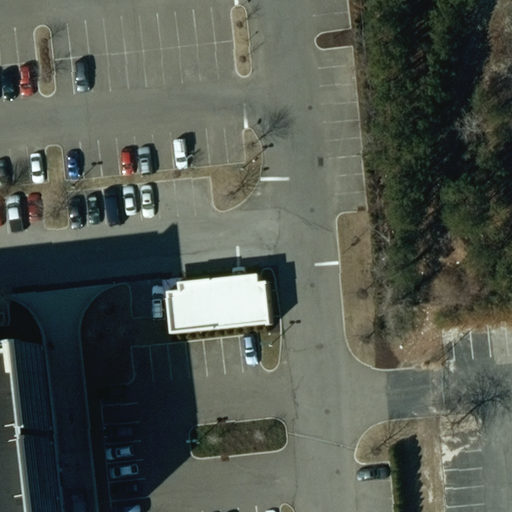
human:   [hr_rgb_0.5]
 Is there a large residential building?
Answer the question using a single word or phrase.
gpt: no

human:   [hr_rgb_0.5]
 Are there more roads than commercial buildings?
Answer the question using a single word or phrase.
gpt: yes

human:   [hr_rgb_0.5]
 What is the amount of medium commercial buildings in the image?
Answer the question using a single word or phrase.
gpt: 0

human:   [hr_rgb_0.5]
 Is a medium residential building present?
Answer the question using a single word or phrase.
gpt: no

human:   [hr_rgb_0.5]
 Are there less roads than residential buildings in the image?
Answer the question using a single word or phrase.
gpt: no

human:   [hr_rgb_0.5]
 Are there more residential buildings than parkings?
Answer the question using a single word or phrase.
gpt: no

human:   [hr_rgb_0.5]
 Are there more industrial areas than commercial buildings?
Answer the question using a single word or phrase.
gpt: no

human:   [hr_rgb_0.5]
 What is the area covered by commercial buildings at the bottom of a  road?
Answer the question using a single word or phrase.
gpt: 532m2

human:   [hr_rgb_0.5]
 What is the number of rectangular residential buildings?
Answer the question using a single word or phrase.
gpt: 0

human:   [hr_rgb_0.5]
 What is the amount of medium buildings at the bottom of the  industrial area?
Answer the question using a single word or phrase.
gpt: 0

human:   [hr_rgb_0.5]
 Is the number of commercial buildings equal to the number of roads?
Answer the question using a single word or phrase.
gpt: no

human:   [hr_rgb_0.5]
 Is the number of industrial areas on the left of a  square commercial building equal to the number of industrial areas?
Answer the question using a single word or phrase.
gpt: no

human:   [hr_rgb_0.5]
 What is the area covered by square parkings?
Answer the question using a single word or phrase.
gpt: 0m2

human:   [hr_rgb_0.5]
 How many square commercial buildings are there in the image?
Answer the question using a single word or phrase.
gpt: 0

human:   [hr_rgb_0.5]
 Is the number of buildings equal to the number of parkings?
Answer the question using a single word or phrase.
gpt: yes

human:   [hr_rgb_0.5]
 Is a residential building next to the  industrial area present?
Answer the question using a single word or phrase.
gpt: no

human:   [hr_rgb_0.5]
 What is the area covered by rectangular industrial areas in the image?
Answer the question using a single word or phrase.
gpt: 10623m2

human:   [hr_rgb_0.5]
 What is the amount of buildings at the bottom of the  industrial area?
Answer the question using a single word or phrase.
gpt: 1

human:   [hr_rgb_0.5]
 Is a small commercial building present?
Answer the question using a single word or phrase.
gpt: no

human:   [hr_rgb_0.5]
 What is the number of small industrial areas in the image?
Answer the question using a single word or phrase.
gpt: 0

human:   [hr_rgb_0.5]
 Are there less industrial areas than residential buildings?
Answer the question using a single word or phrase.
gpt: no

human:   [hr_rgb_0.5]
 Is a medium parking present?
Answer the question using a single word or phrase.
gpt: no

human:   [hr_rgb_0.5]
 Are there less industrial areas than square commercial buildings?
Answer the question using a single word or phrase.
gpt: no

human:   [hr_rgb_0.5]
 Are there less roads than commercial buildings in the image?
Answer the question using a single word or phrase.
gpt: no

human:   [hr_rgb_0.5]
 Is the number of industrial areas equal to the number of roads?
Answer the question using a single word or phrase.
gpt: no

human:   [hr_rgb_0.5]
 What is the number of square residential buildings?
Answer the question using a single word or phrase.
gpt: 0

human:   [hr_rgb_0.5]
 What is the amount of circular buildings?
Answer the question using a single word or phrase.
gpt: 0

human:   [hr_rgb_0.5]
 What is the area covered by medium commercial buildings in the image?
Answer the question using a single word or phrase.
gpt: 0m2

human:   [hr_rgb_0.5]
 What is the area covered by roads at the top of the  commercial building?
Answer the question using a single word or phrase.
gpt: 0m2

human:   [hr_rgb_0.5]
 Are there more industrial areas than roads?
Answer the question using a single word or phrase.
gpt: no

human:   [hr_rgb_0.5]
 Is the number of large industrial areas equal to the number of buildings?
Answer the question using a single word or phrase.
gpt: yes

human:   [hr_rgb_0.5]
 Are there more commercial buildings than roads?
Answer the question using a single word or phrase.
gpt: no

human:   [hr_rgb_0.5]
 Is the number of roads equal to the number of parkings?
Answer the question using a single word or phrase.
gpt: no

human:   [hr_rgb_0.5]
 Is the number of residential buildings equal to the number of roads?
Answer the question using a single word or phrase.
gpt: no

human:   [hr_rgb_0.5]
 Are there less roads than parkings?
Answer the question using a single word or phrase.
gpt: no

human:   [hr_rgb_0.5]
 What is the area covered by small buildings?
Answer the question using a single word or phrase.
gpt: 0m2